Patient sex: M
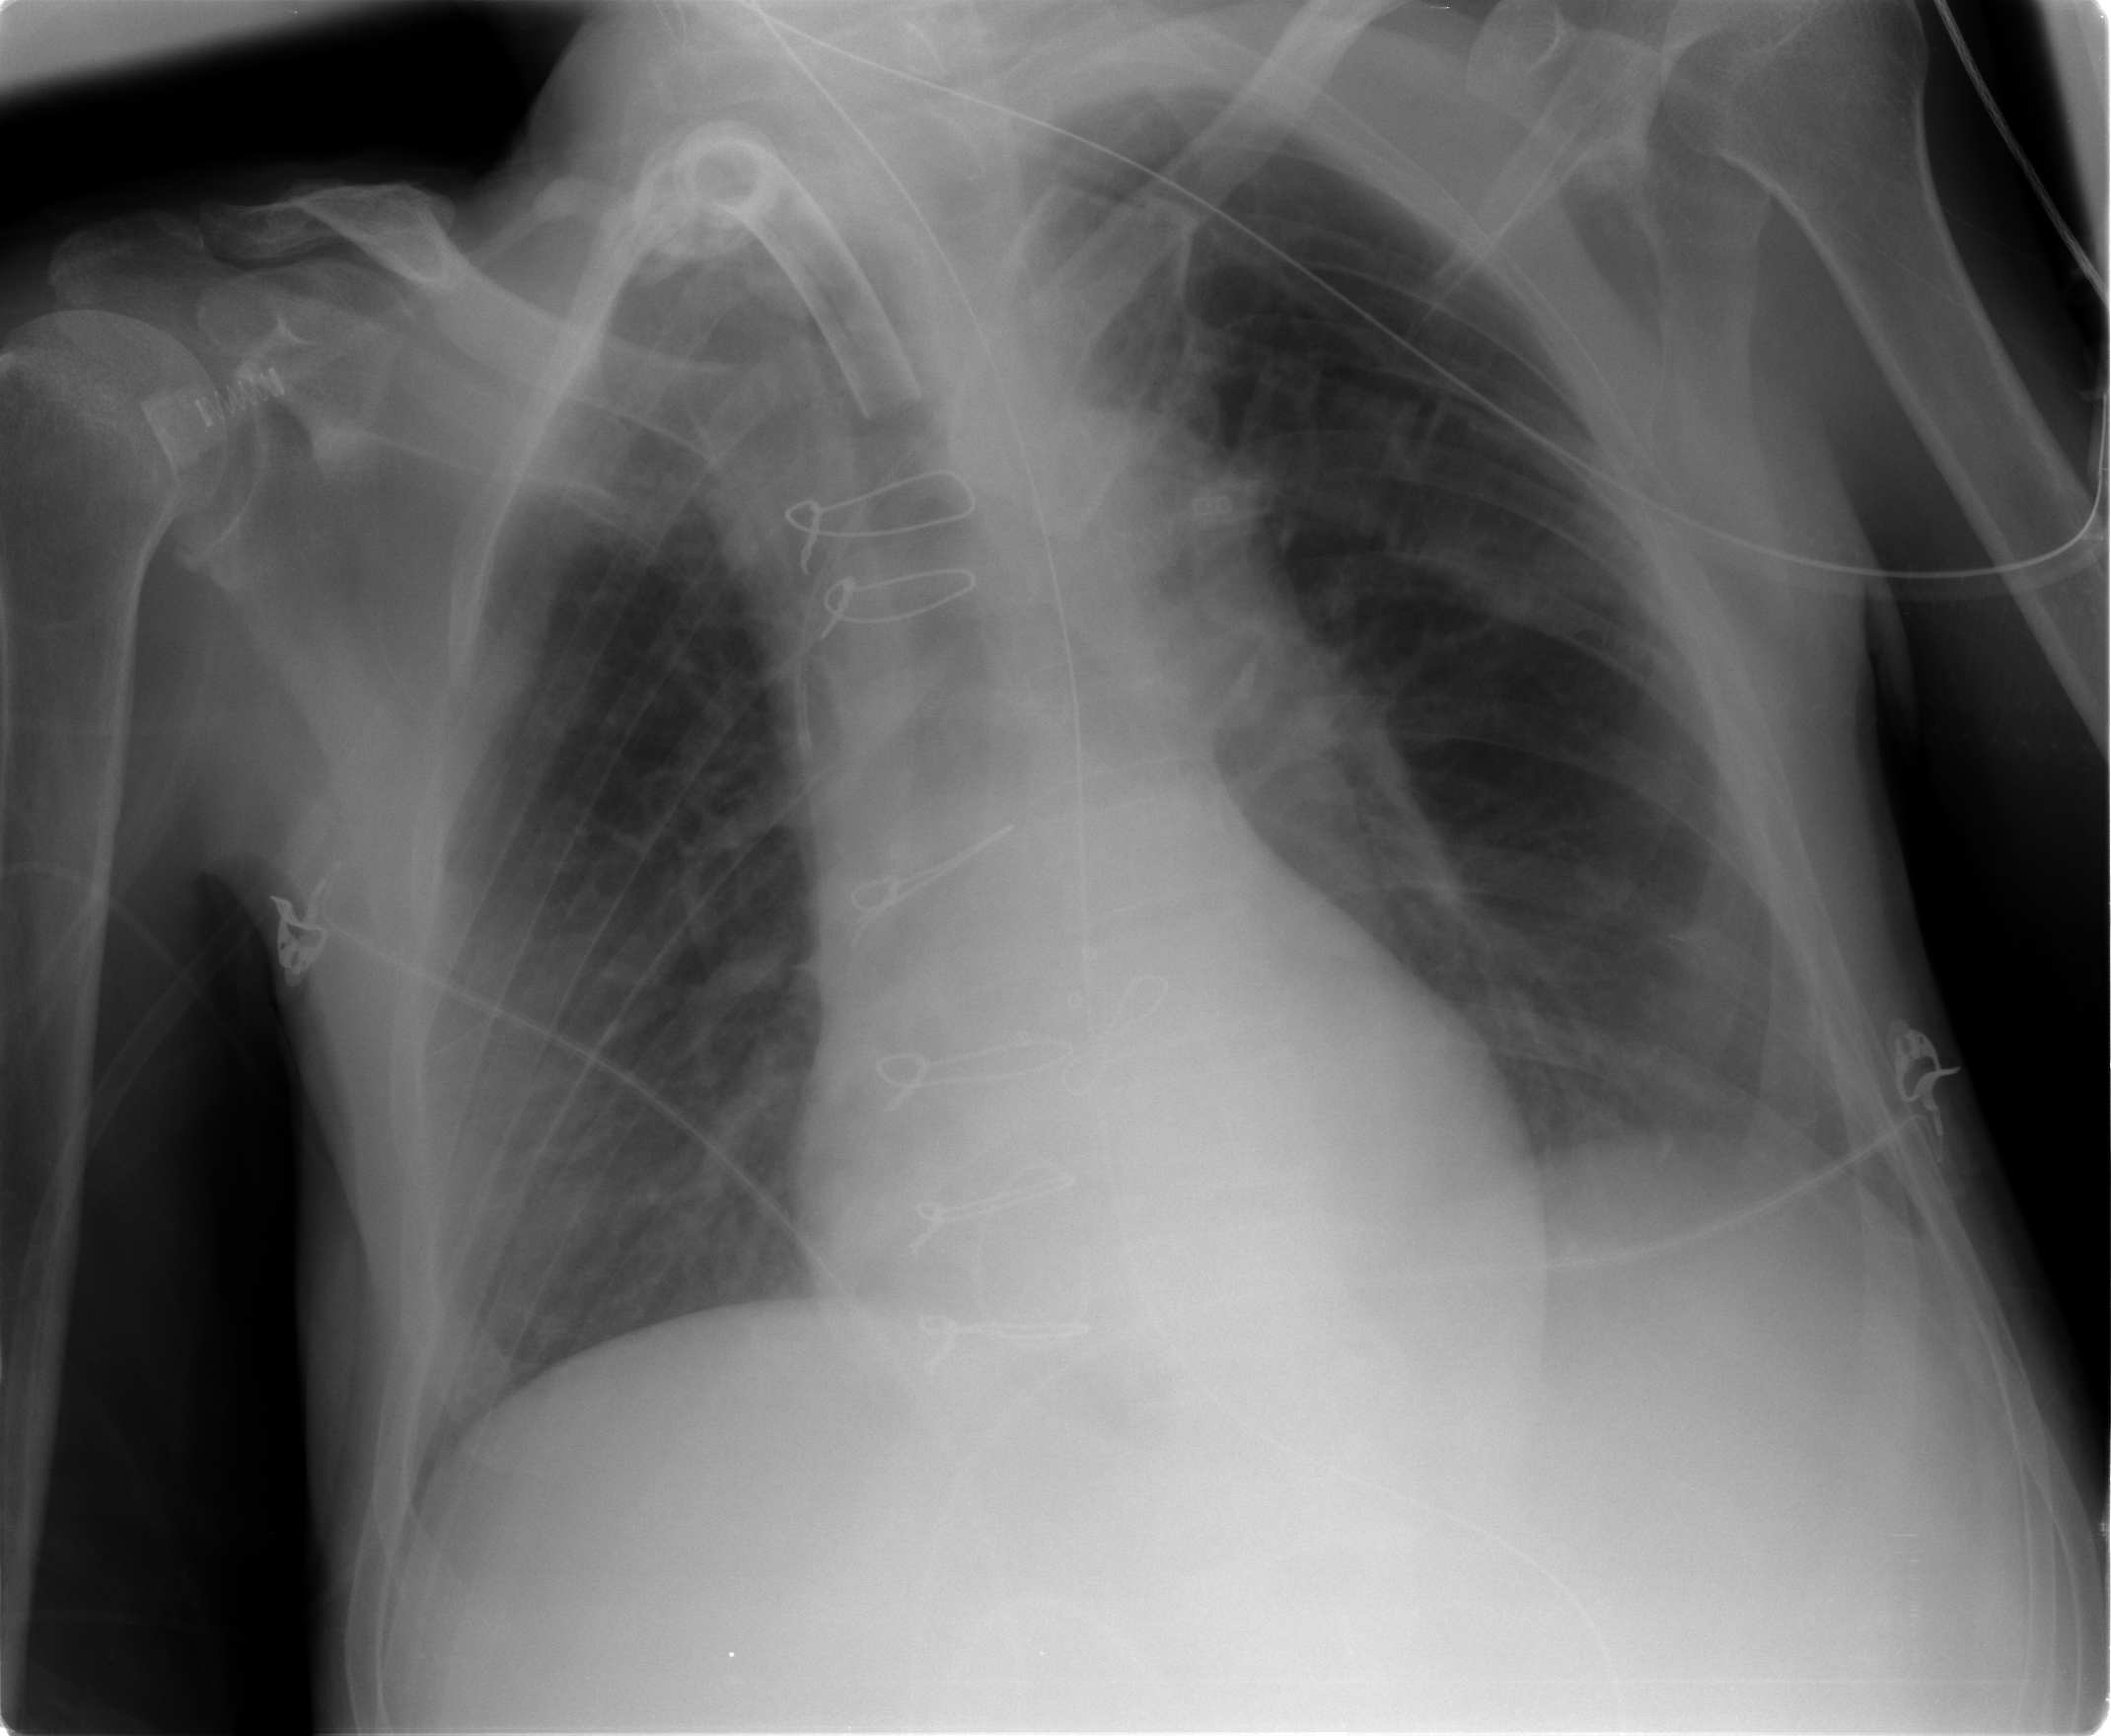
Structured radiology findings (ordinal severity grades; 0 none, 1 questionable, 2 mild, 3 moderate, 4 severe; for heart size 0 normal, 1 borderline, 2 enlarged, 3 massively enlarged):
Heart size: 0
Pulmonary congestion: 0
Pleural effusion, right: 0
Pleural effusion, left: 1
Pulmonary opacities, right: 0
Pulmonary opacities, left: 0
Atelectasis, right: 0
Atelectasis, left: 0